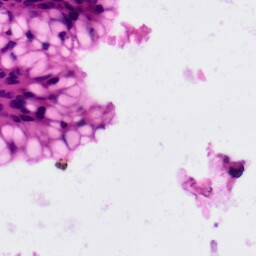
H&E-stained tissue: Colon